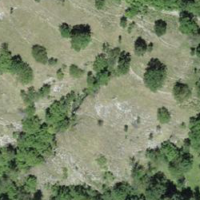
EUNIS habitat code: 23
Species observed at this site:
Saponaria ocymoides